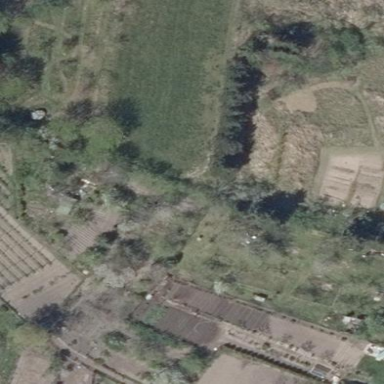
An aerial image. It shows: Allotments area.